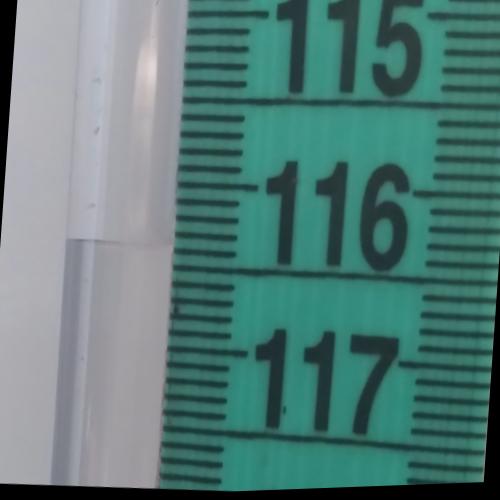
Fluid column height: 116.4 cm